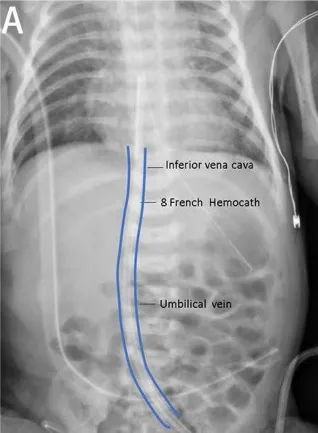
The correct and incorrect positions of vascular accesses of continuous kidney replacement therapy (CKRT). (A) For case A, we placed one 8-Fr Hemocath
via the umbilical vein, and the location of the catheter tip was appropriated.
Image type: radiology (x_ray)